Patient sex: M
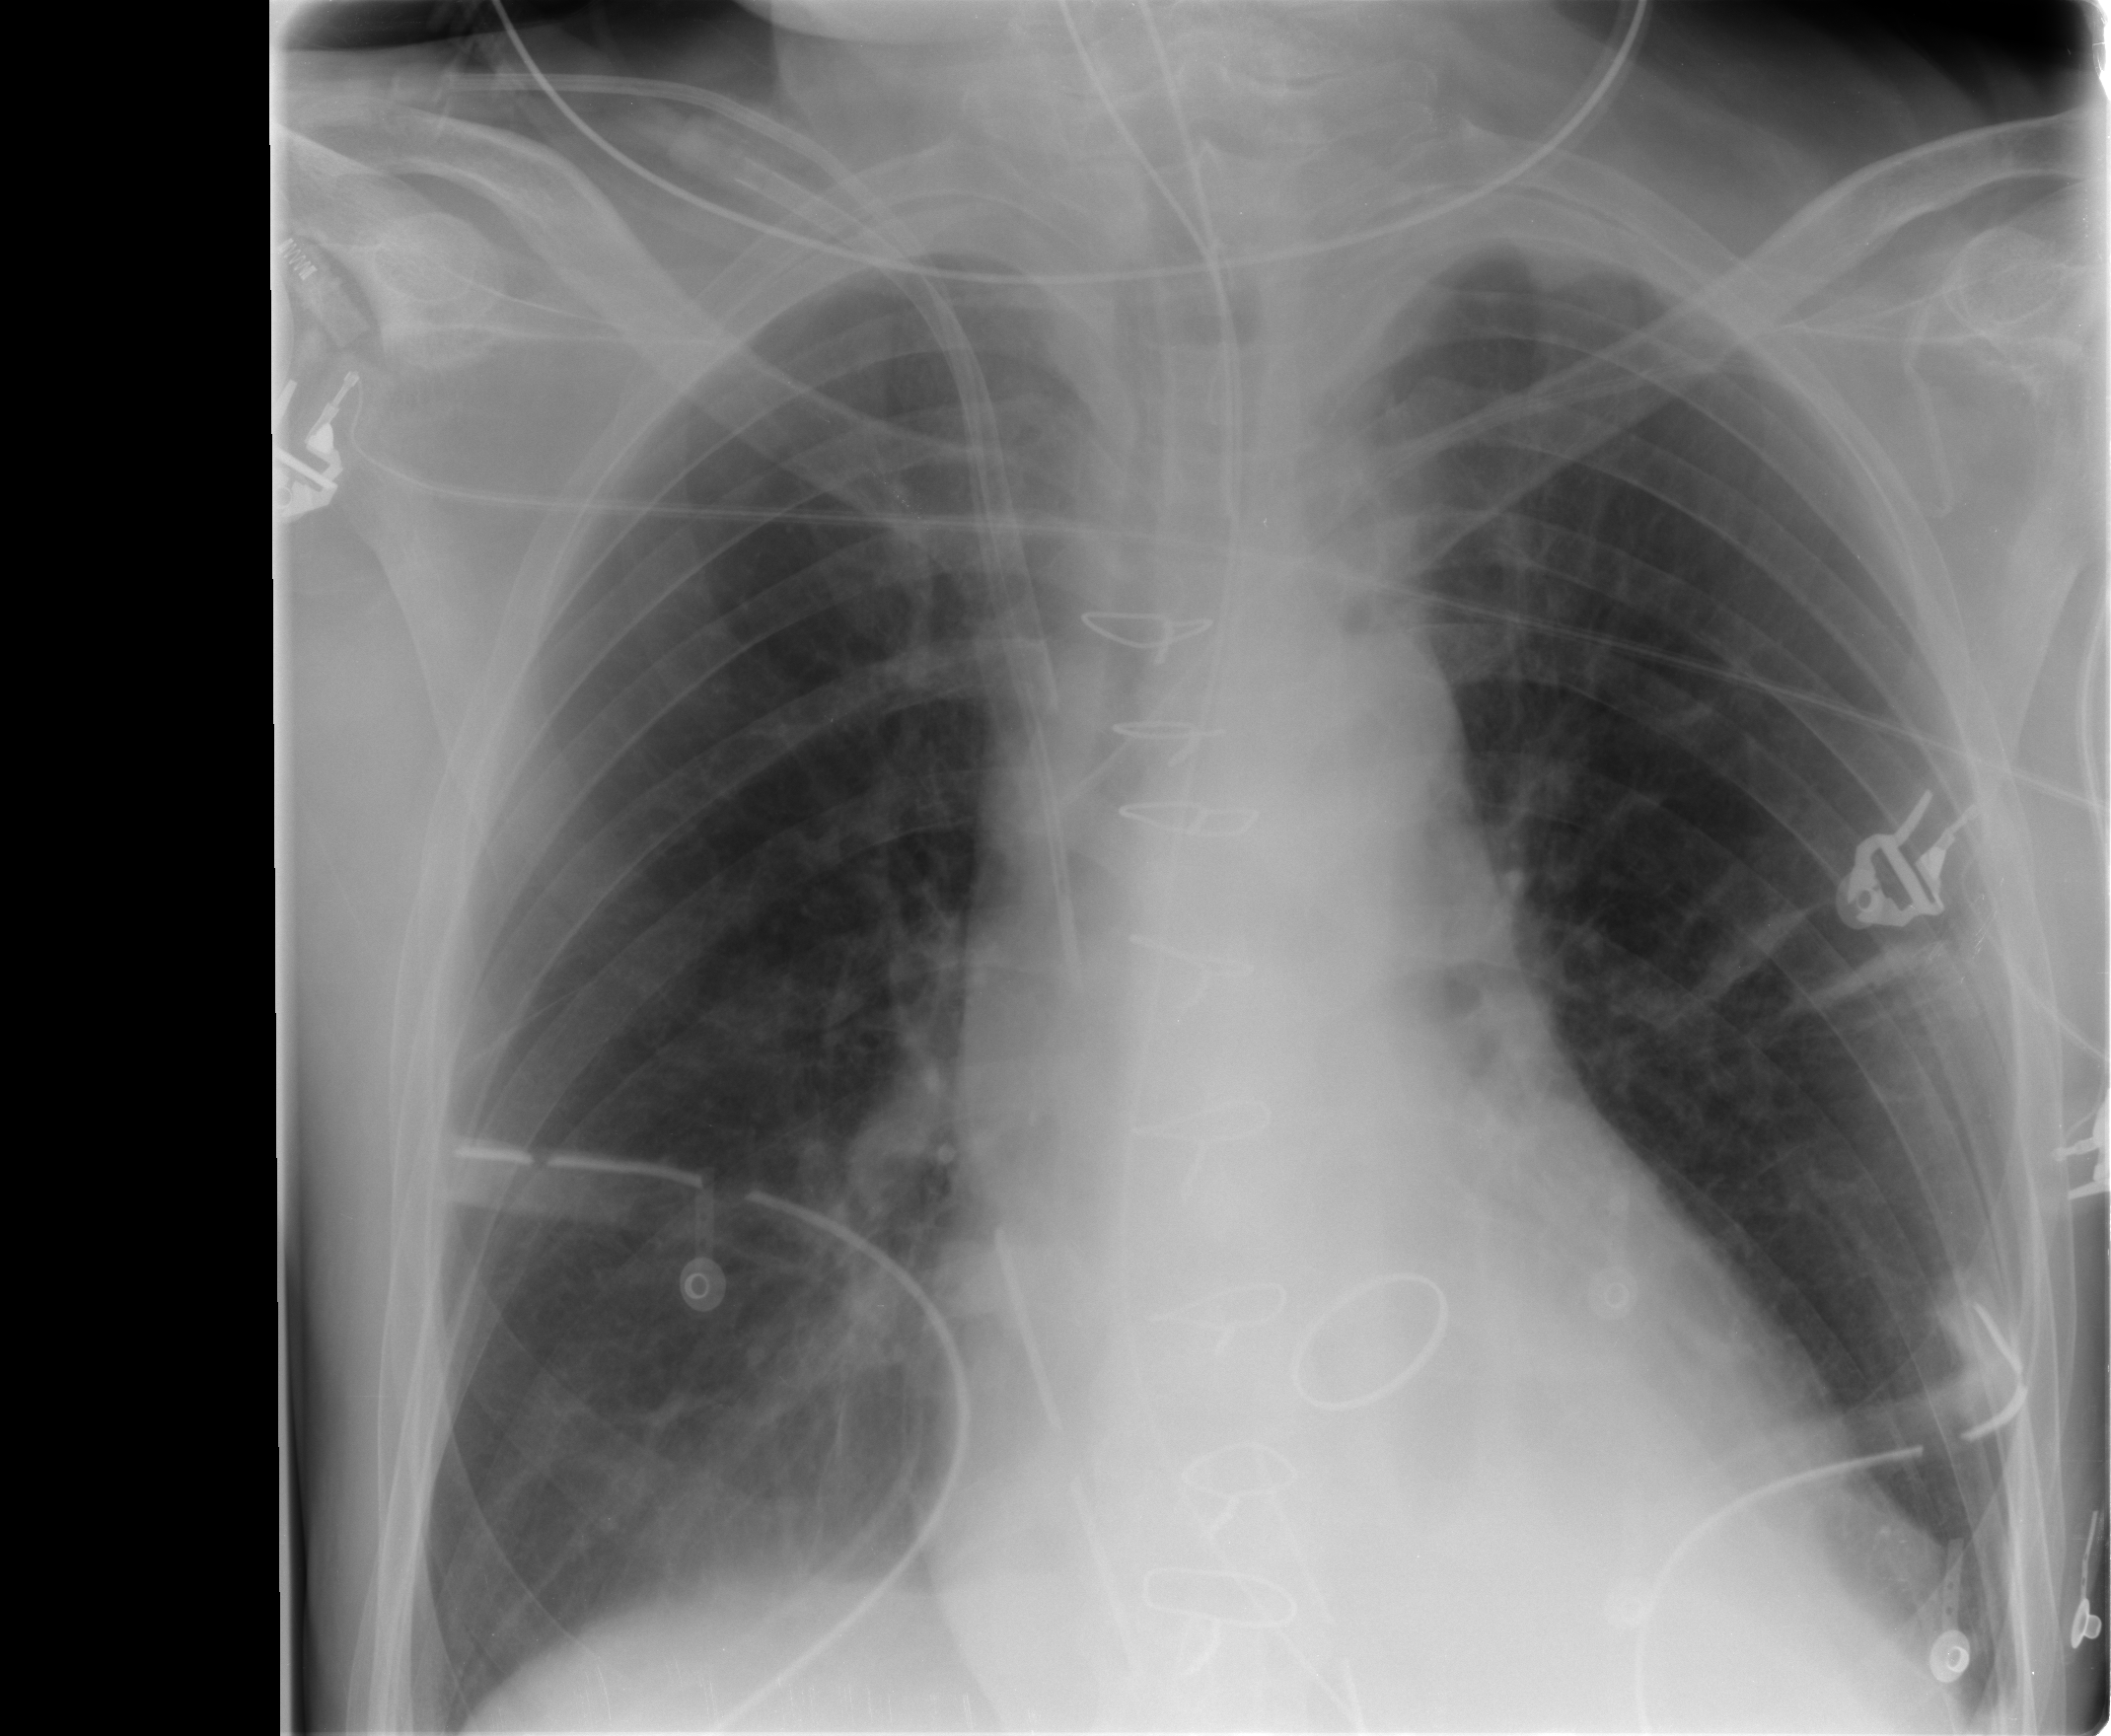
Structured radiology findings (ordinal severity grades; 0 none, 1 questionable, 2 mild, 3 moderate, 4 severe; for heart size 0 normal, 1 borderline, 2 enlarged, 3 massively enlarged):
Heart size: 2
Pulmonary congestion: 0
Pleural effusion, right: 0
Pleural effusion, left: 0
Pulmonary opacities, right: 0
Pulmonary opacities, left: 0
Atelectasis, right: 2
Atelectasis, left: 2